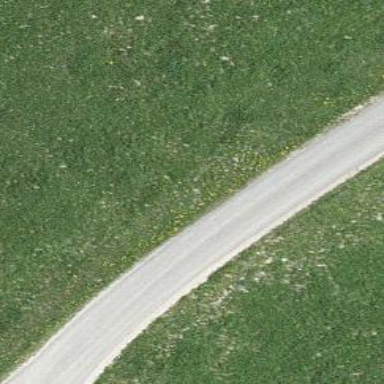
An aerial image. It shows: Unclassified road.